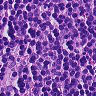
Metastatic tissue present: no